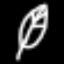
Label: leaf